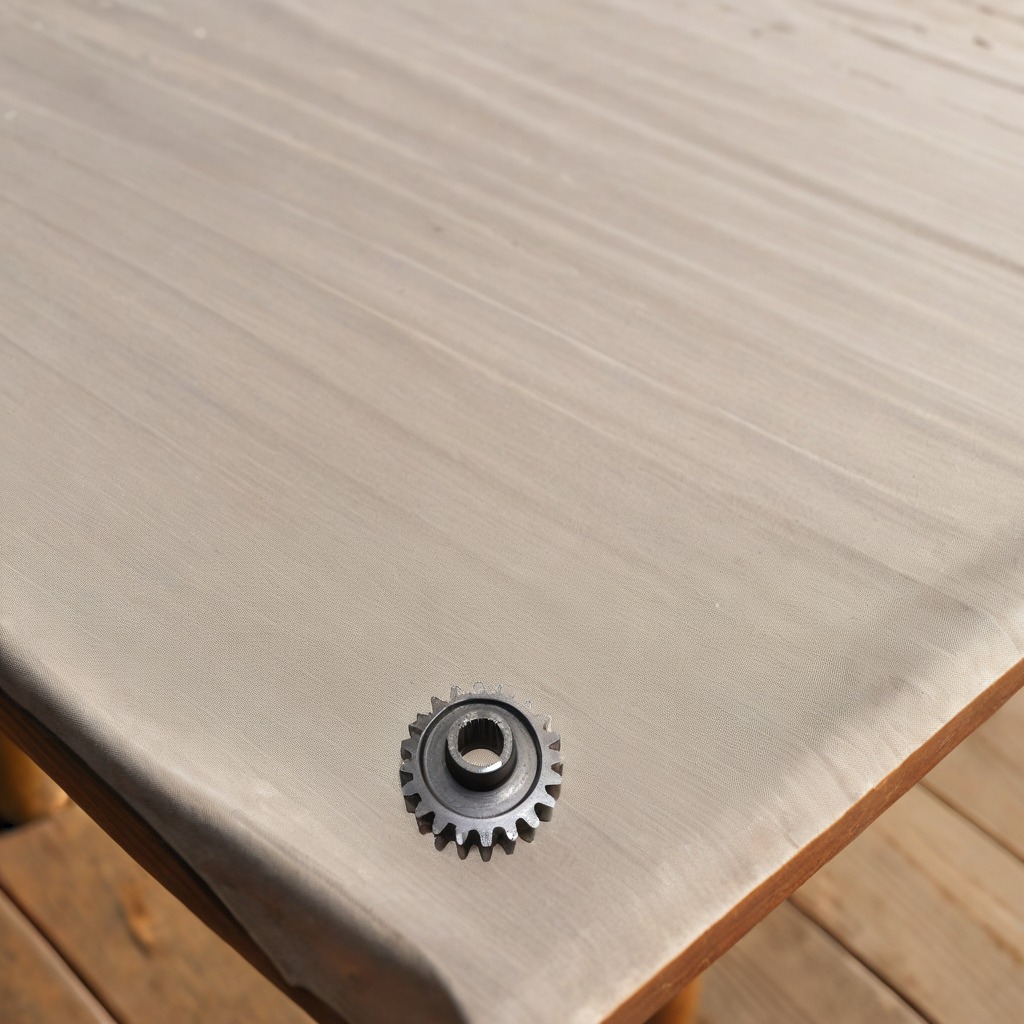
A steel gear with teeth is lying on a wooden table in an outdoor workshop during daytime bright natural light soft shadows worn but beneath the cloth.